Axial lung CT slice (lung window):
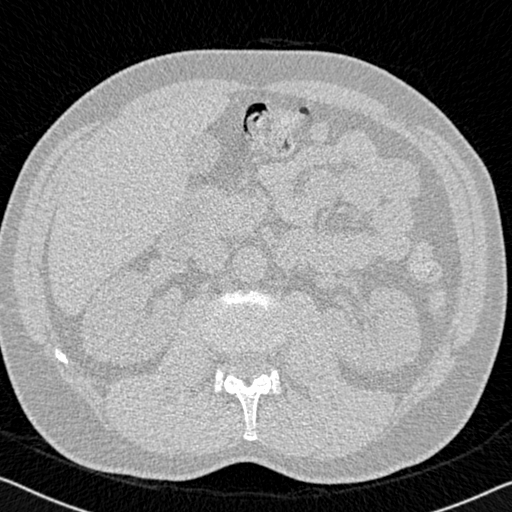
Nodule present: no